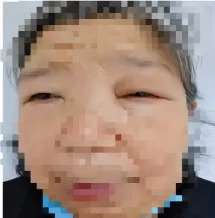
The change of ccRCC metastasis on the left eyelid. (C) The mass was disappeared after 1 months of sunitinib treatment.
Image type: medical_photograph (other_medical_photograph)